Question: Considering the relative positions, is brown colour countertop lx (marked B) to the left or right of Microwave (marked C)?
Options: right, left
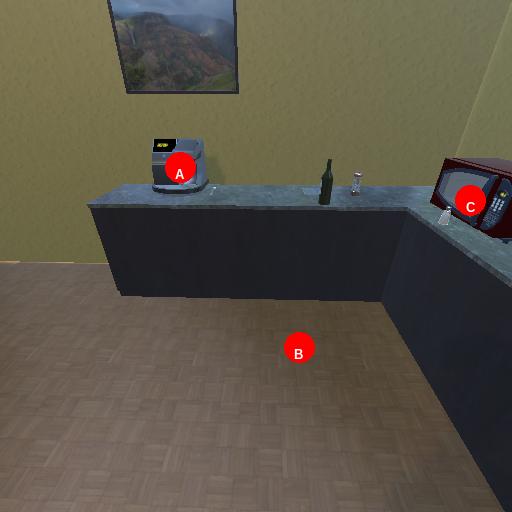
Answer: right